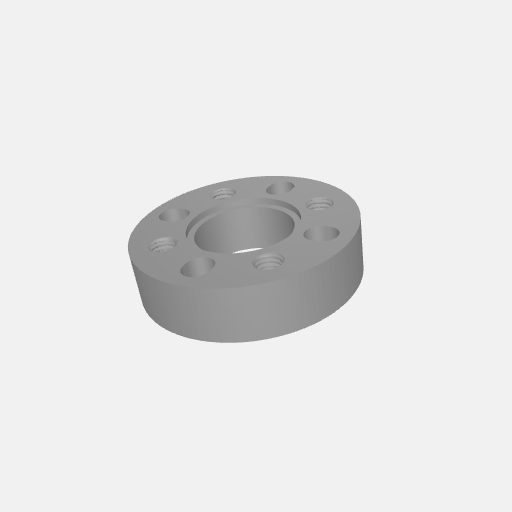
Part: PatternSpacer8